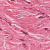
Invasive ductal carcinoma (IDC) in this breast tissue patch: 1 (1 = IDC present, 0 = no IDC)